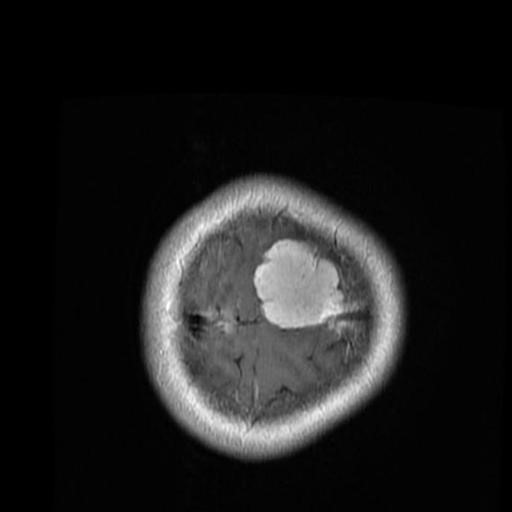
Label: brain_menin